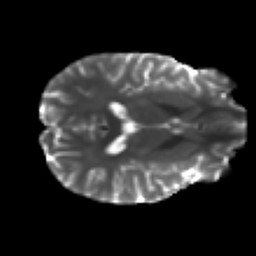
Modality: T2w
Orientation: axial
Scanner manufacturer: ge
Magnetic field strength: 3 T
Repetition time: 7.98 s
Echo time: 0.0701 s